Interaction volume radius: 10 \u00c5
Interaction volume height: 15 \u00c5
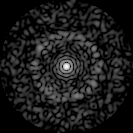
Disorder parameter: 0.8451